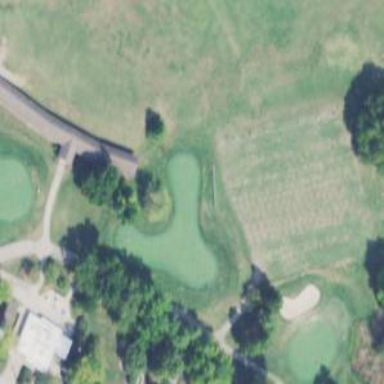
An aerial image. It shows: Grassy pitch designated for golf. It features vibrant green golf course.